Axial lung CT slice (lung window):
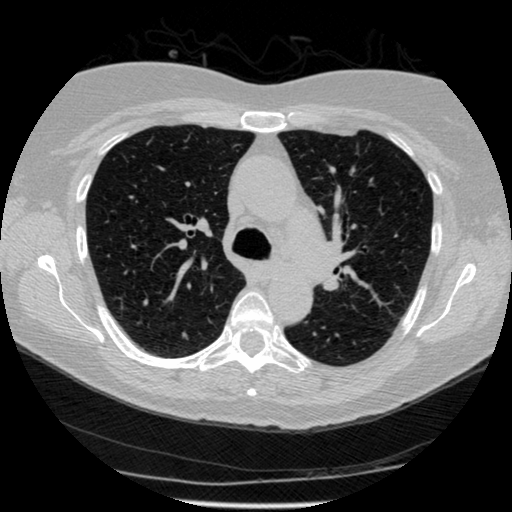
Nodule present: no